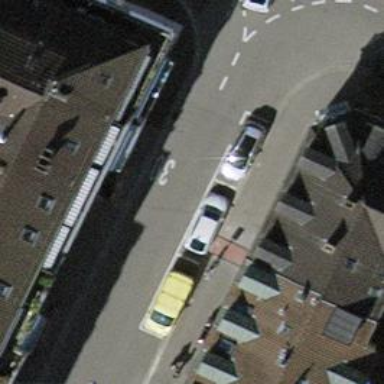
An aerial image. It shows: Parking lane designated for parking.